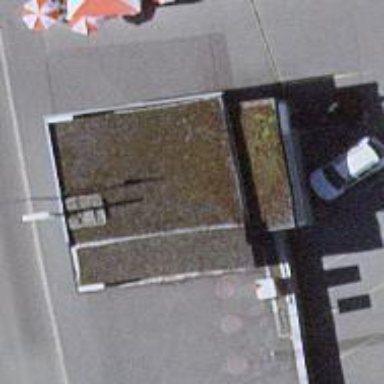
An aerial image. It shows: Fuel station.